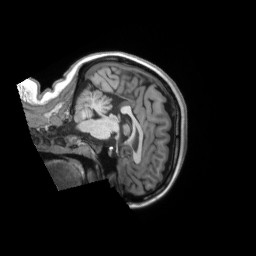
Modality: T1w
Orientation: sagittal
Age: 31
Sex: female
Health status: ill
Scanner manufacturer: siemens
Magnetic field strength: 3 T
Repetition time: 2.2 s
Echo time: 0.00157 s